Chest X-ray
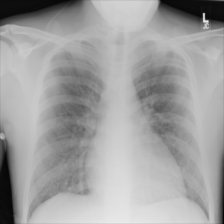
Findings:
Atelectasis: negative
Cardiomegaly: positive
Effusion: negative
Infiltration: negative
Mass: negative
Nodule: negative
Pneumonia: negative
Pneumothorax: negative
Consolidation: negative
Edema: negative
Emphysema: negative
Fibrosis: negative
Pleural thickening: negative
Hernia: negative